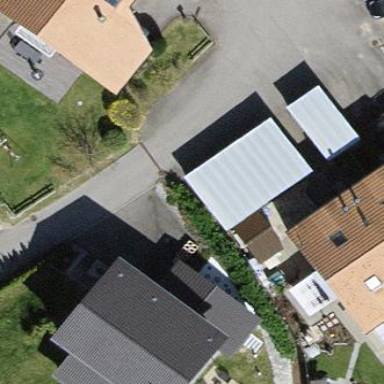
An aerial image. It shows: View of roof of building.